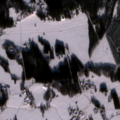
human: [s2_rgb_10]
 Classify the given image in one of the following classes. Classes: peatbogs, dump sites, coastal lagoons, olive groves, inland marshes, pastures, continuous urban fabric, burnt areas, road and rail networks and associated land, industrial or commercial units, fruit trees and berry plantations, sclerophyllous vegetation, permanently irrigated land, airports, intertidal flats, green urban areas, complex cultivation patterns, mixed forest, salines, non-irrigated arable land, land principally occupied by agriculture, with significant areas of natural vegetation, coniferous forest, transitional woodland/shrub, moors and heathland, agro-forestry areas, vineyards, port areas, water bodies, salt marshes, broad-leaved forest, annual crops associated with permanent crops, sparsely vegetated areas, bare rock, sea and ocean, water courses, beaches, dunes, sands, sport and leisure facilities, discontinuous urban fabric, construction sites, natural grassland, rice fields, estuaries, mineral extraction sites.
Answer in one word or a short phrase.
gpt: non-irrigated arable land, land principally occupied by agriculture, with significant areas of natural vegetation, coniferous forest